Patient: sex F, age 41
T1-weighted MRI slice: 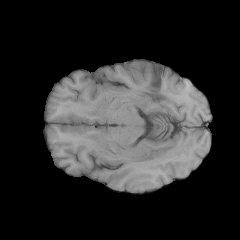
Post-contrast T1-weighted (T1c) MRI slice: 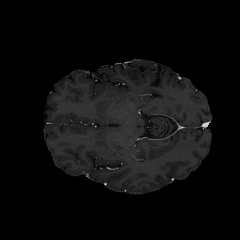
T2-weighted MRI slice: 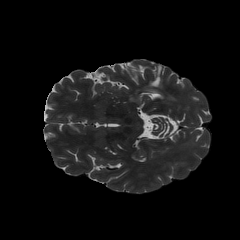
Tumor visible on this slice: no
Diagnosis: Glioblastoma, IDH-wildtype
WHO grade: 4